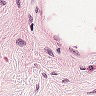
Metastatic tissue present: no